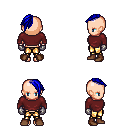
a pixel art fantasy rpg character, female body template, human, light skin, maroon long-sleeve shirt, gold greaves, blue long mohawk hairstyle, metal gloves, brown shoes, four views (front, back, left, right), 2x2 character sprite sheet, small pixel art, hard edges, no anti-aliasing